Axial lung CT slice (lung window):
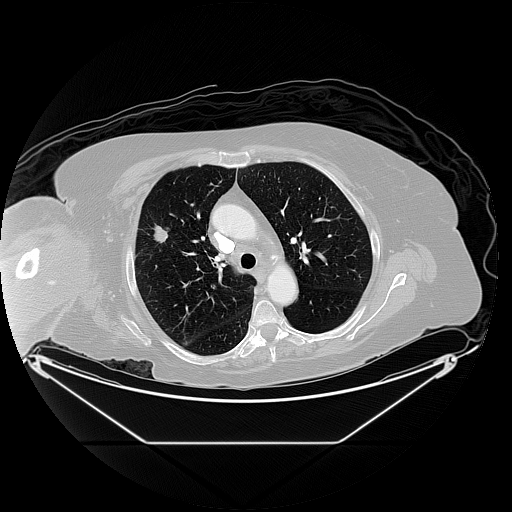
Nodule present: yes
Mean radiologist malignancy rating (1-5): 4.75